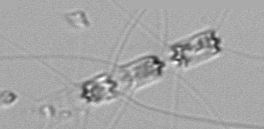
Label: Chaetoceros_didymus